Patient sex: F
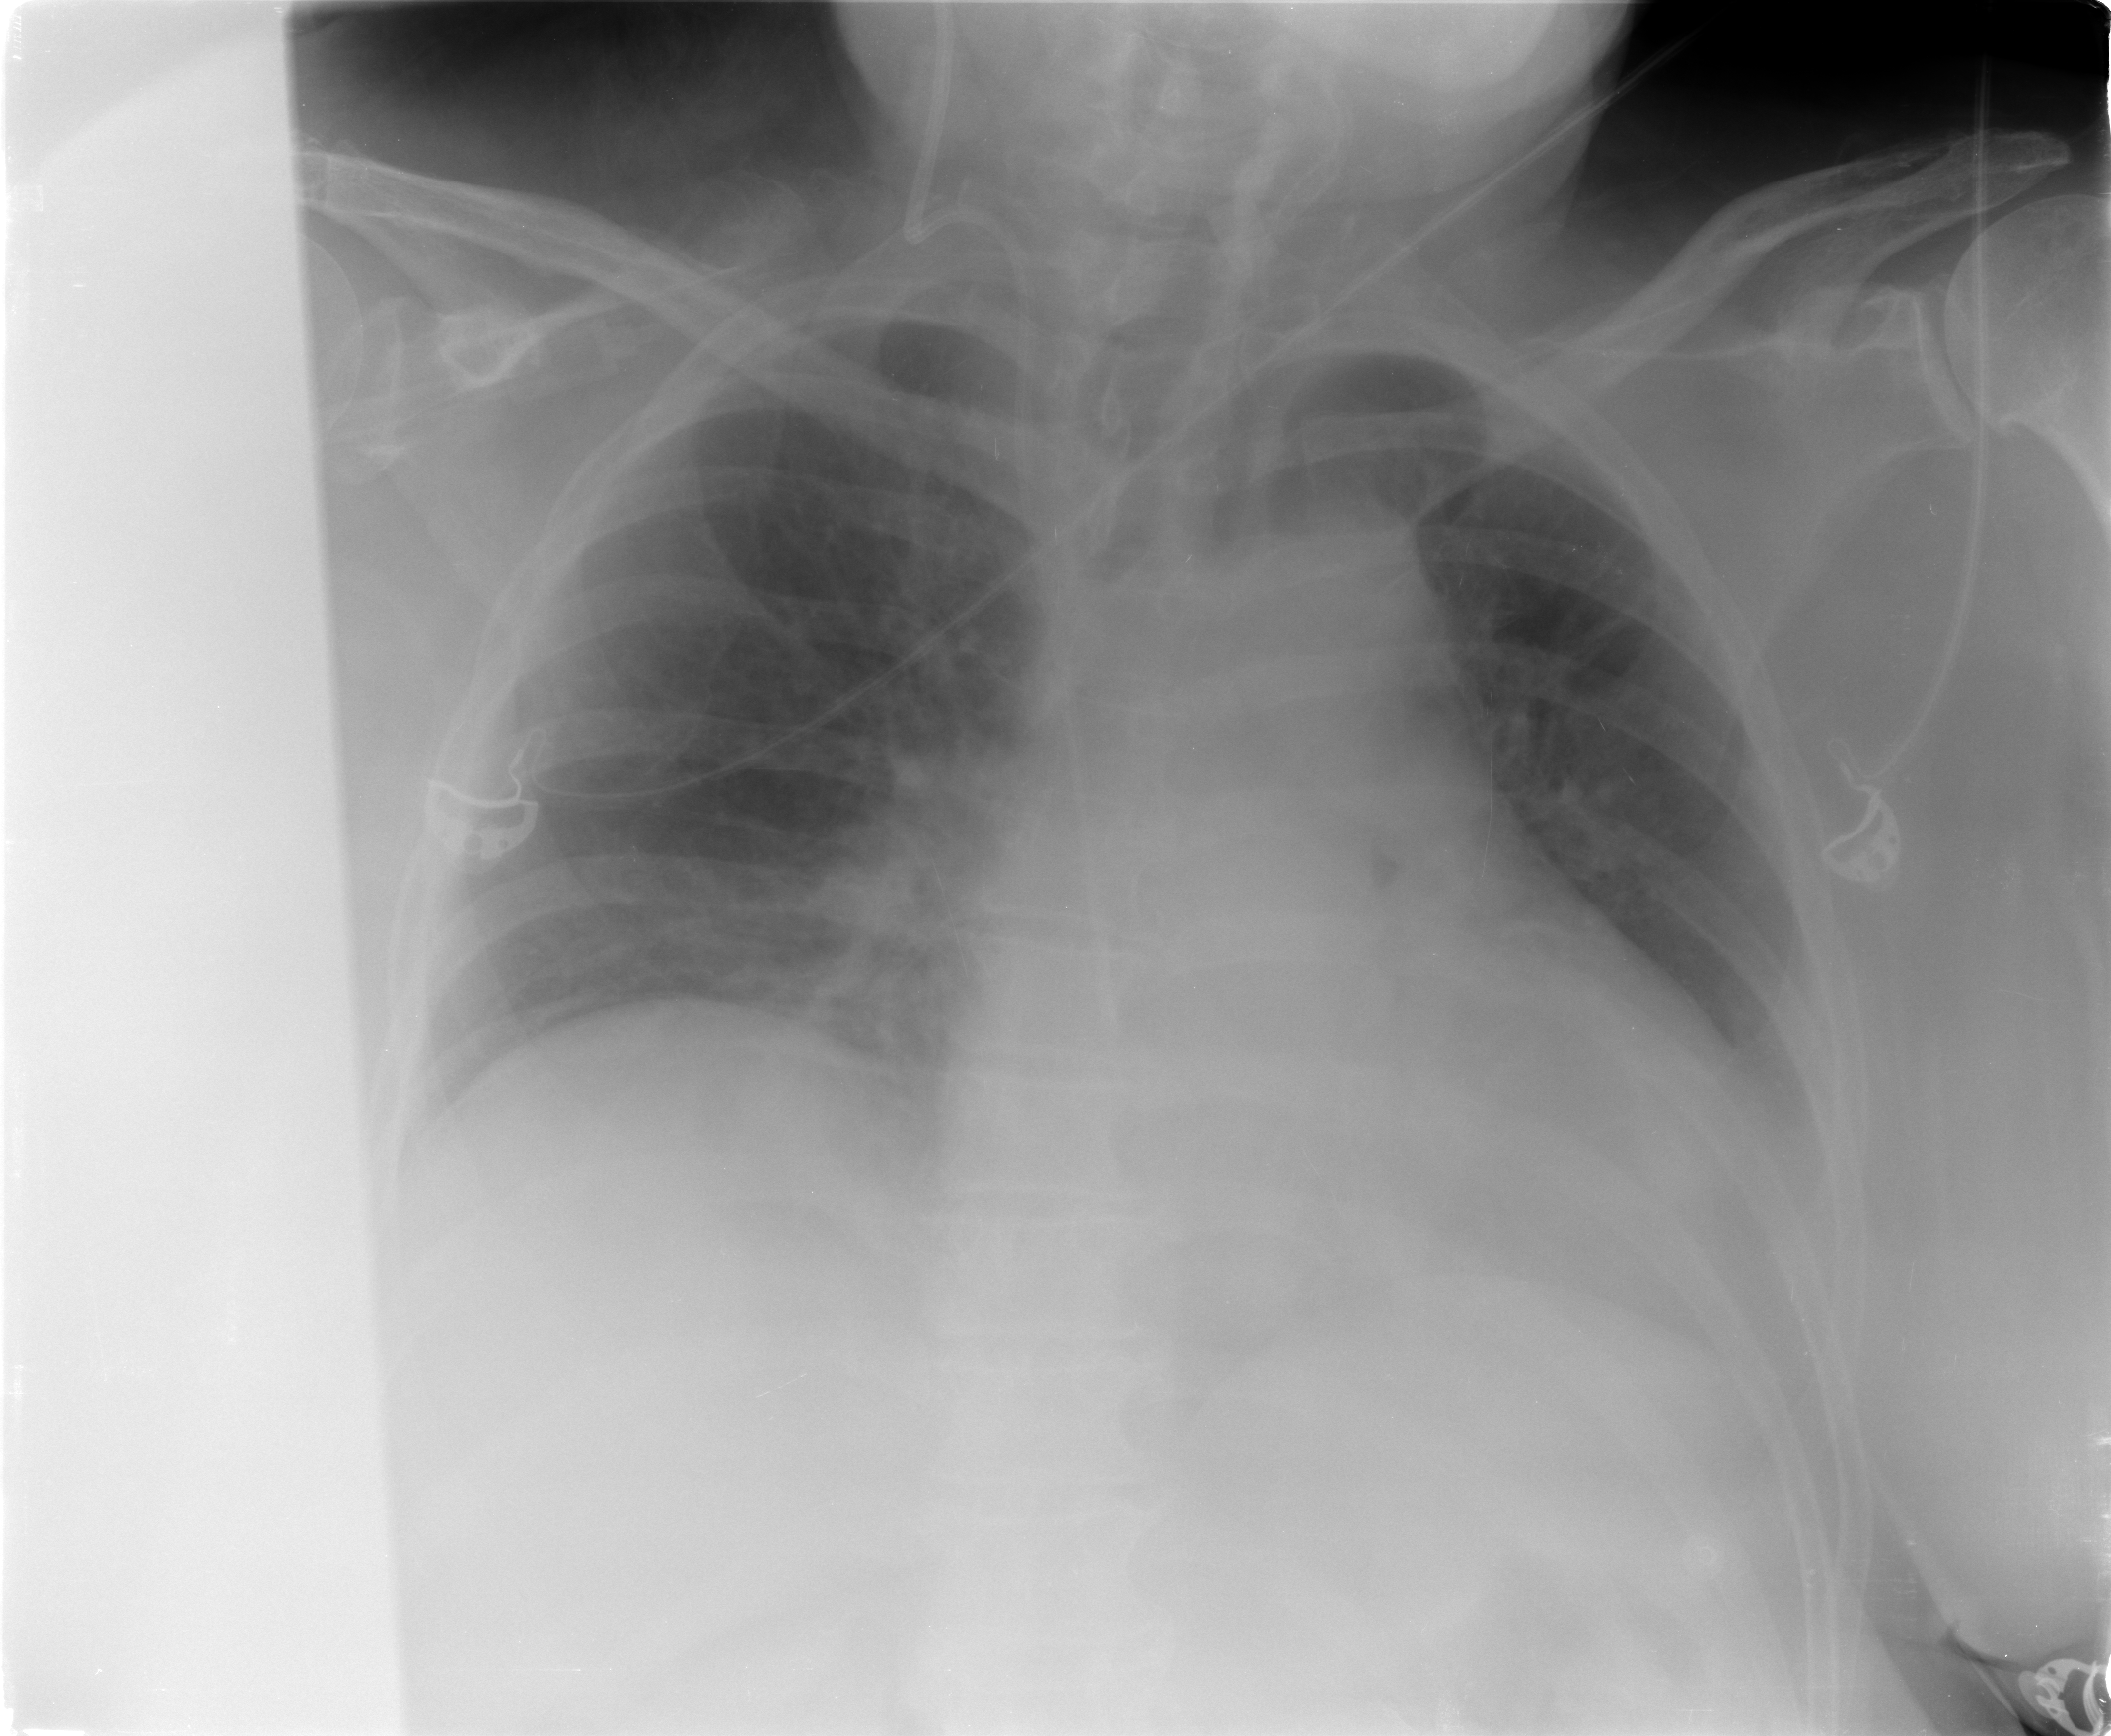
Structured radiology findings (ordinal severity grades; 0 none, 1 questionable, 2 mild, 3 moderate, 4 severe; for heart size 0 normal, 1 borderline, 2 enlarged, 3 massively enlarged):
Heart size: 2
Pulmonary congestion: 0
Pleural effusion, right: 0
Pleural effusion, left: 2
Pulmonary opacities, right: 0
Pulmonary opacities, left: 0
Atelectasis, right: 2
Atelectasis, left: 0